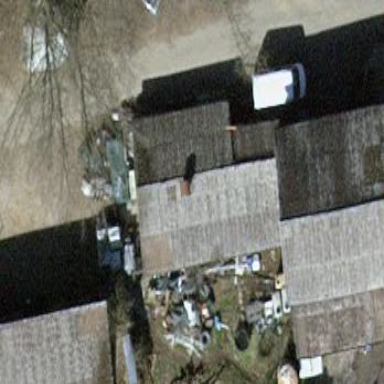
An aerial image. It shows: Gabled roof on farm auxiliary building.